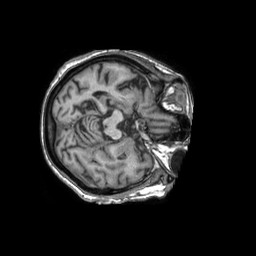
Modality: T1w
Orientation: axial
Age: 85
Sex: female
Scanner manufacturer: philips
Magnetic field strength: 1.5 T
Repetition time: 0.007288 s
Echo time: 0.003307 s